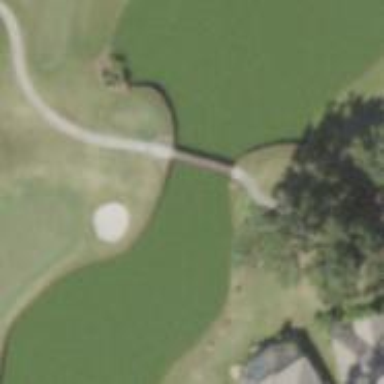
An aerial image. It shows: Path bridge crossing golf cartpath.